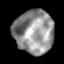
Tissue: skin
Cell type: Epithelial cells
Senescence score: 0.234
Nuclear area (px): 1685
Mean DAPI intensity: 145.254